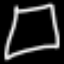
Label: square